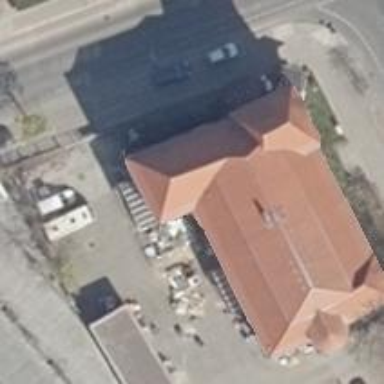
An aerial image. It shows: Cafe.